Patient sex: M
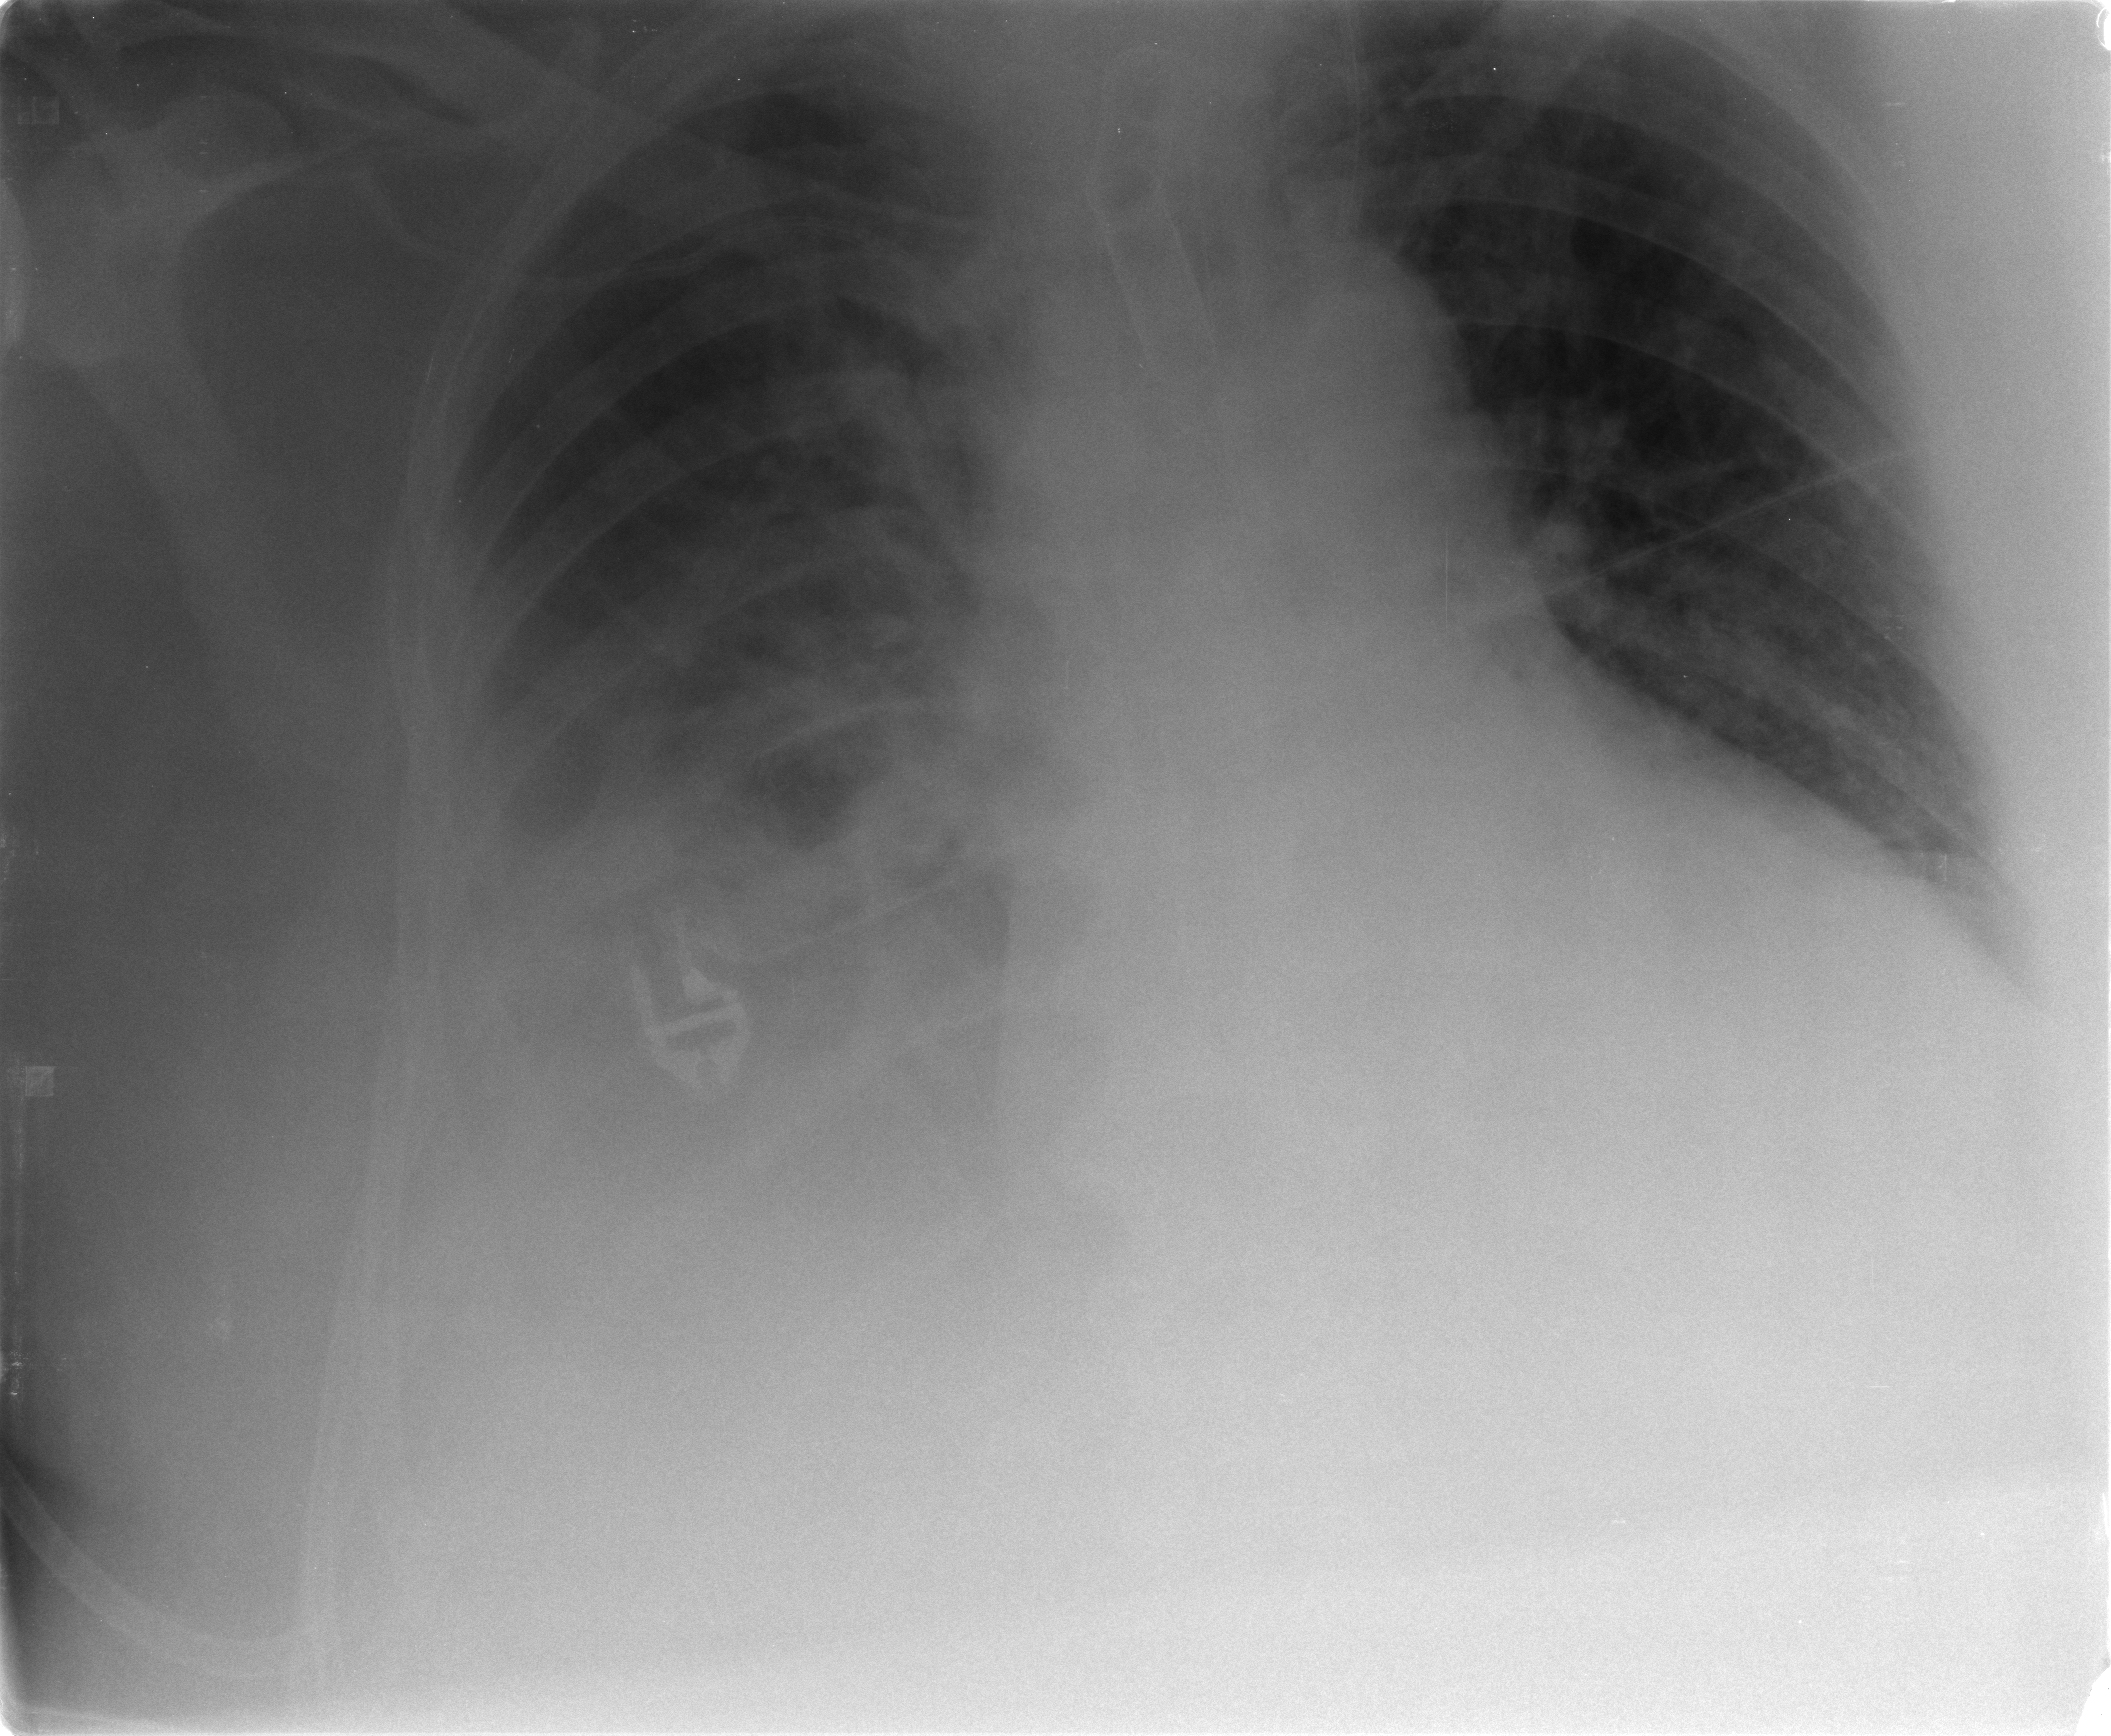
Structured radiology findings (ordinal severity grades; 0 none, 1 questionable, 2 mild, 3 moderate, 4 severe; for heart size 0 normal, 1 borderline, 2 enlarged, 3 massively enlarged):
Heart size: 2
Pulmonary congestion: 2
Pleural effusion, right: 3
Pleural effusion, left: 1
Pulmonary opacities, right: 2
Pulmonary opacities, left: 0
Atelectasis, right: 3
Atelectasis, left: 3